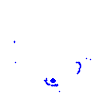
Particle: pion